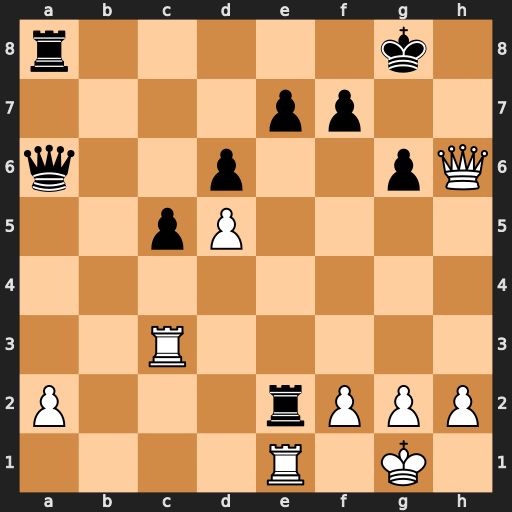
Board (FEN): r5k1/4pp2/q2p2pQ/2pP4/8/2R5/P3rPPP/4R1K1
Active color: w
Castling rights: -
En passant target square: -
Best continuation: Rf1 Rxa2 Rh3 Qxf1+ Kxf1 Ra1+ Ke2